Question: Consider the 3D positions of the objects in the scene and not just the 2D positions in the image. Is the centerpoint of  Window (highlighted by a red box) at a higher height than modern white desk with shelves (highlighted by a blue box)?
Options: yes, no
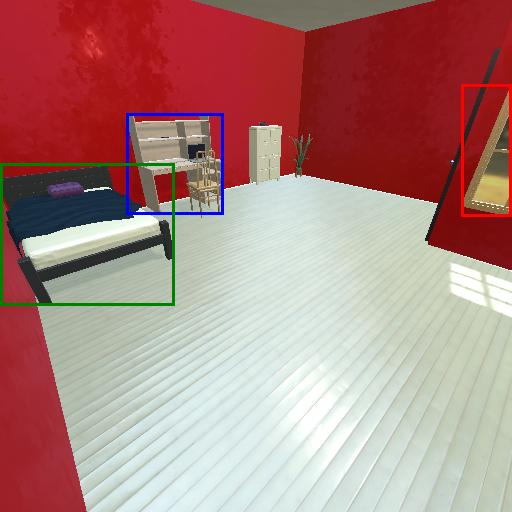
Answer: yes